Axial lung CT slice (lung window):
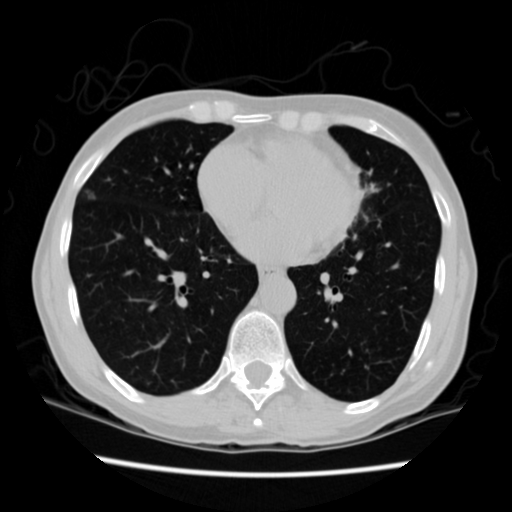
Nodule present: yes
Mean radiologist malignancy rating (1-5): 3